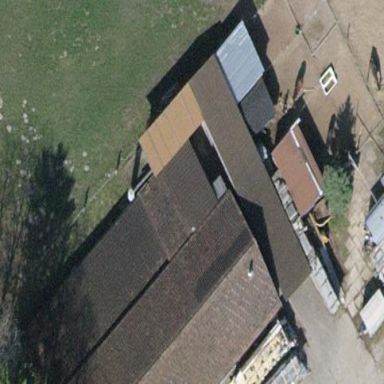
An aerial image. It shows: View of roof of building.